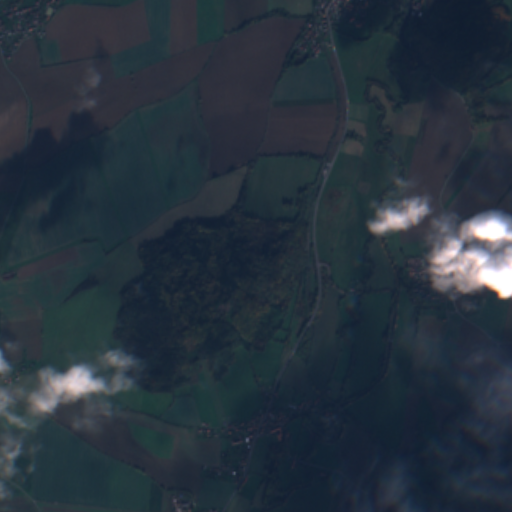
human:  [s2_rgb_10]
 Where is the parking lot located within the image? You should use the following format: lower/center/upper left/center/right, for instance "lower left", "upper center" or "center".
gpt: There is no parking lot in the image.